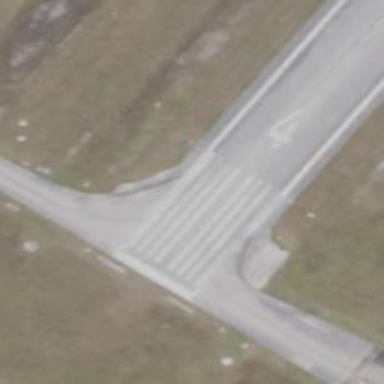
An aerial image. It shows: Image of taxiway at airport.